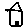
Label: house